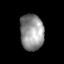
Tissue: lung
Cell type: Endothelial cells
Senescence score: 0.541
Nuclear area (px): 841
Mean DAPI intensity: 145.075